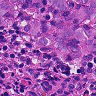
Metastatic tissue present: yes